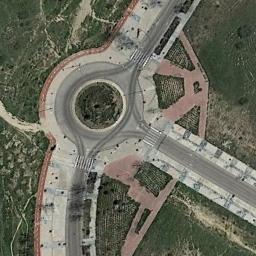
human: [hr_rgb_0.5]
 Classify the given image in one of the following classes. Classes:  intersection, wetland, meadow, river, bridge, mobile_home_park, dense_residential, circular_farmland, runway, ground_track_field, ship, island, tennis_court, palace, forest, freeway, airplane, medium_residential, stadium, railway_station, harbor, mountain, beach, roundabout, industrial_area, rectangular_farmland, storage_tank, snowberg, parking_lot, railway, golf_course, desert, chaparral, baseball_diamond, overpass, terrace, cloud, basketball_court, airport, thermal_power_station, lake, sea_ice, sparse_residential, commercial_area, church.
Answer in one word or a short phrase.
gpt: roundabout